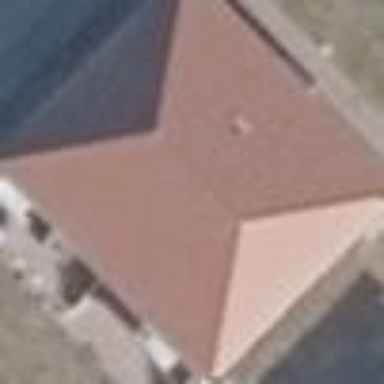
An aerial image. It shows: Residential building with hipped red roof.